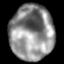
Tissue: lung
Cell type: Epithelial cells
Senescence score: 0.5687
Nuclear area (px): 2375
Mean DAPI intensity: 141.242